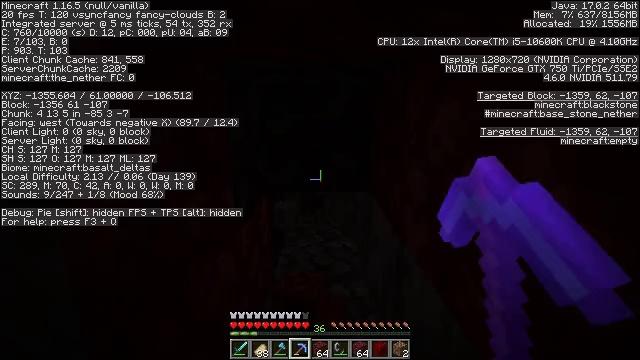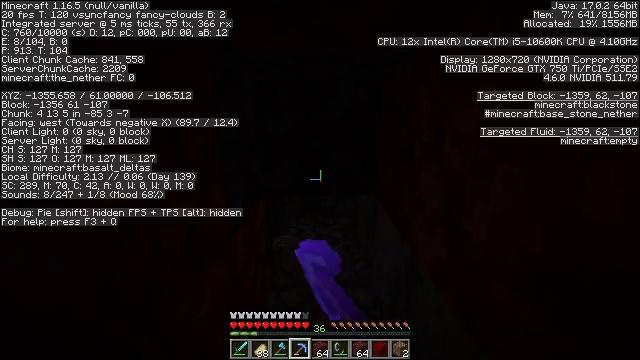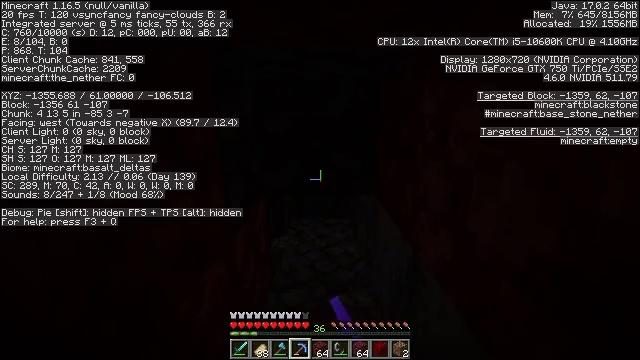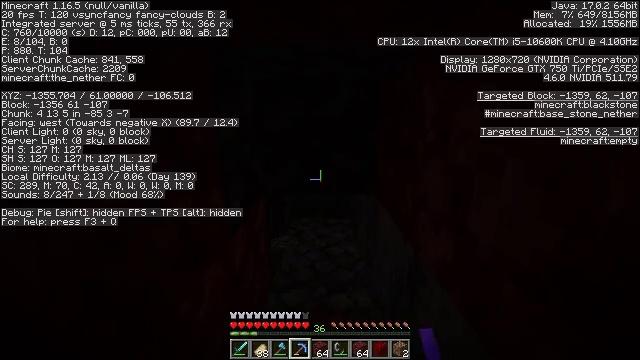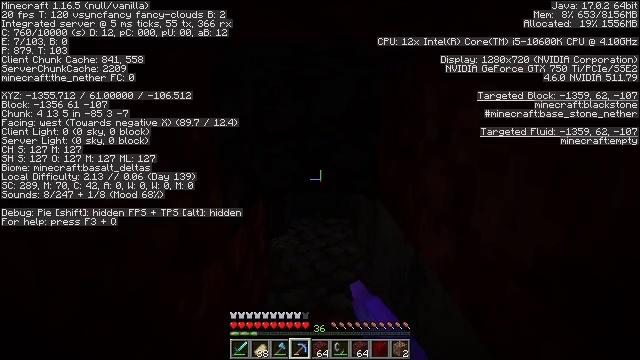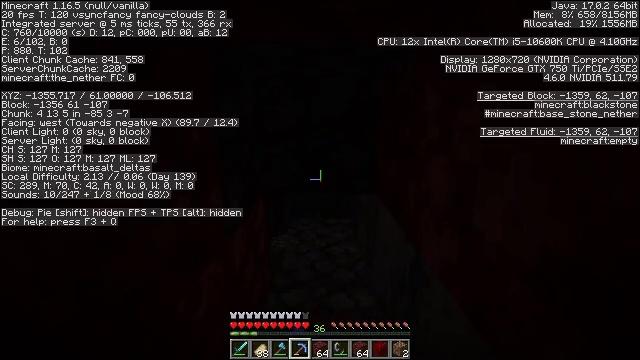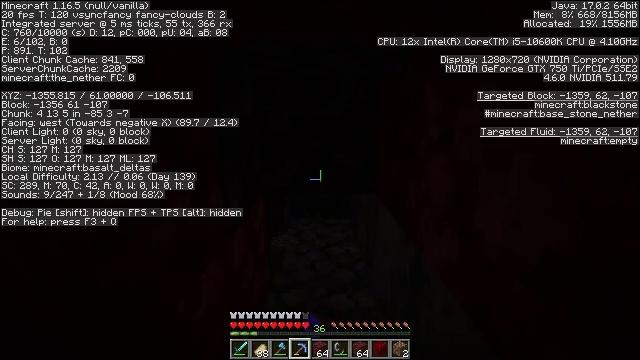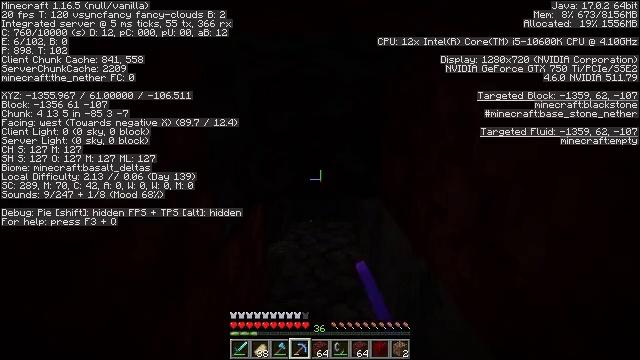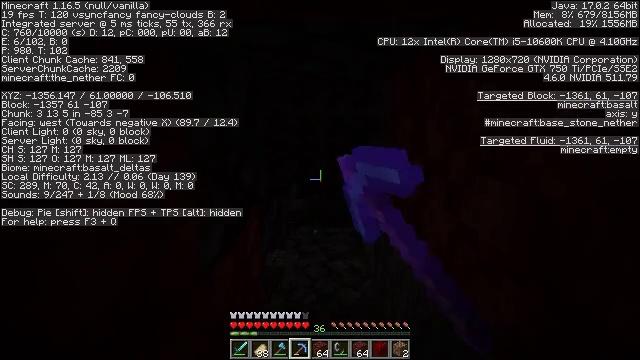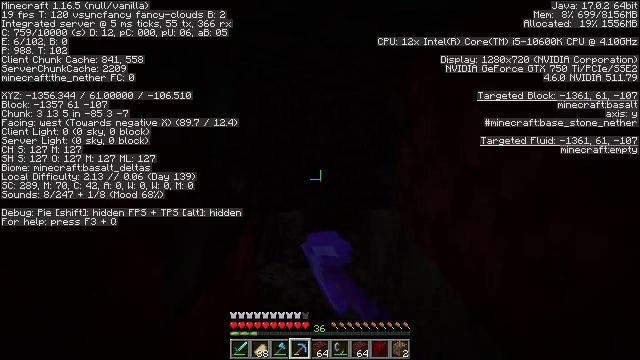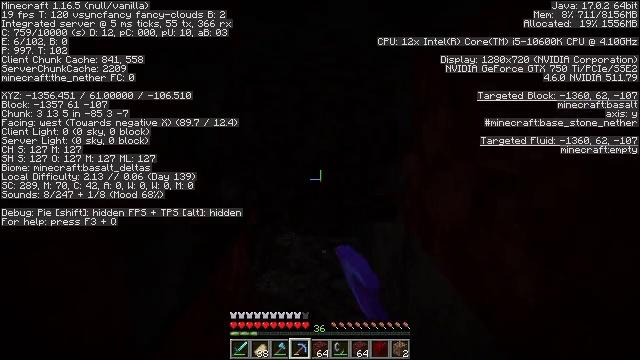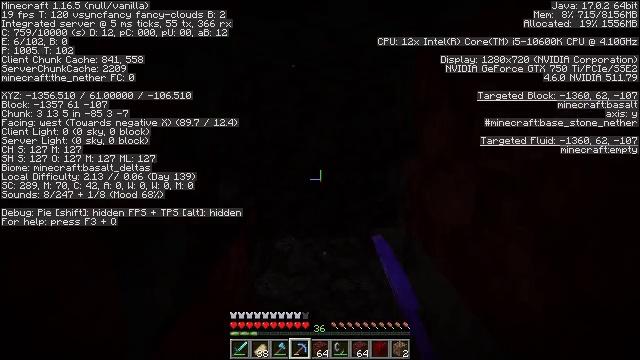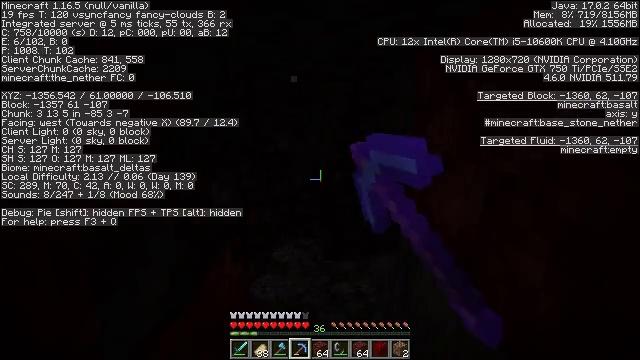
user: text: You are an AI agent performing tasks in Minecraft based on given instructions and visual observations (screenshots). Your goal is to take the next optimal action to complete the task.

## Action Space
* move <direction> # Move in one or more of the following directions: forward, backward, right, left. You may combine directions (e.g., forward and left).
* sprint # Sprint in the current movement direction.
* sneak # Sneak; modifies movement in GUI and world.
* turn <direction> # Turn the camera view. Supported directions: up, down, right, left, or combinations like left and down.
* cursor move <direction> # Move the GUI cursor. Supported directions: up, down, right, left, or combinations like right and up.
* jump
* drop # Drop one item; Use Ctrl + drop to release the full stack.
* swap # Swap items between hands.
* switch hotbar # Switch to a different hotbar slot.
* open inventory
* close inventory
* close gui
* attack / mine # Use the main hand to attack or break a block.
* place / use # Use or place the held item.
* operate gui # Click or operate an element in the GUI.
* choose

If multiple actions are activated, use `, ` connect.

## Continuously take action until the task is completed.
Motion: motion action
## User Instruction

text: Dig up blackstone from the depths.
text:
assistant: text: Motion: attack / mine
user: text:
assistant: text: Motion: attack / mine
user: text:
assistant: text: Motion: attack / mine
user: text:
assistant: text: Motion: attack / mine
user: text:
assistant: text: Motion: attack / mine
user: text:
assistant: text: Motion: move forward, attack / mine
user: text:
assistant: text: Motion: move forward, attack / mine
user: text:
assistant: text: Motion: move forward, attack / mine
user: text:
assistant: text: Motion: move forward, attack / mine
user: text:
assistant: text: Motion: attack / mine
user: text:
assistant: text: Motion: attack / mine
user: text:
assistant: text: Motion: attack / mine
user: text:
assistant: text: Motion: attack / mine